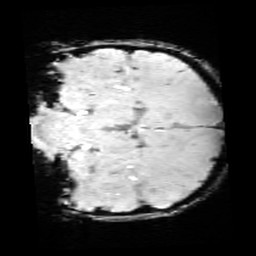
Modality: SWI
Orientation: coronal
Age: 10
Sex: male
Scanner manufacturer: siemens
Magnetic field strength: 3 T
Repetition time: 0.027 s
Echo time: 0.02 s